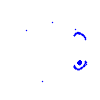
Particle: electron